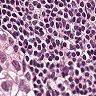
Metastatic tissue present: yes